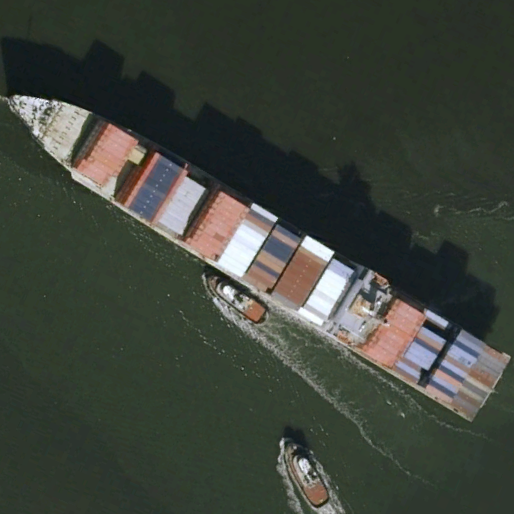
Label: Container_ship